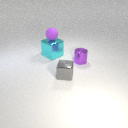
large cyan metal cube to the left of small gray metal cube